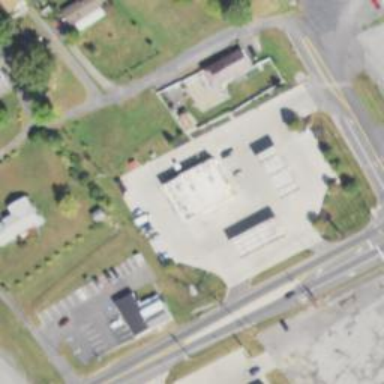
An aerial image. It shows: Convenience shop.